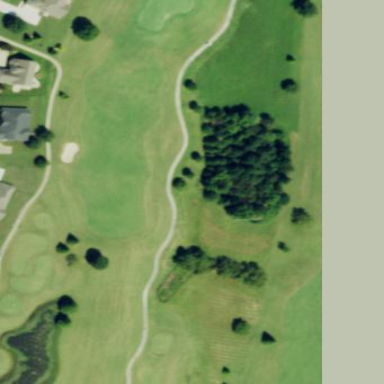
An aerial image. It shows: Grassy area designated as golf fairway.